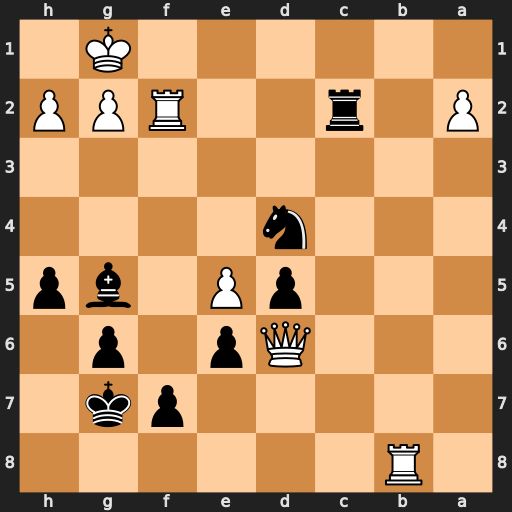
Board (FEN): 1R6/5pk1/3Qp1p1/3pP1bp/3n4/8/P1r2RPP/6K1
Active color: b
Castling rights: -
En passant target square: -
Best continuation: Rc1+ Rf1 Be3+ Kh1 Rxf1#